Aerial crown-view tile of a tropical tree (Barro Colorado Island, Panama), acquired 20250217:
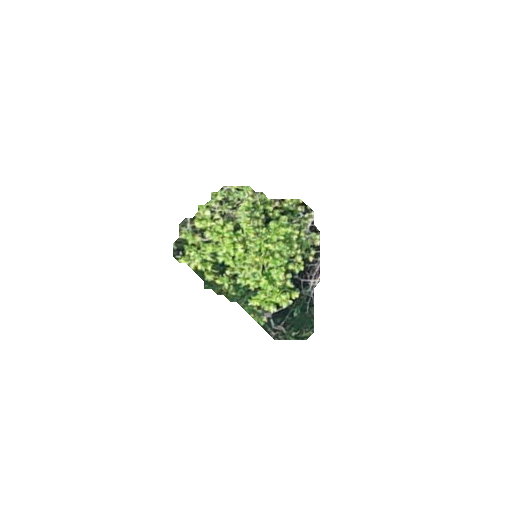
Species: Anacardium excelsum
GBIF accepted scientific name: Anacardium excelsum
Crown area: 22.311 m²